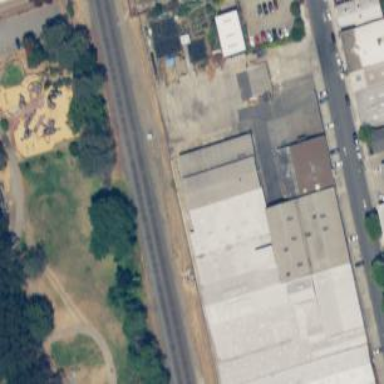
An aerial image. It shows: Commercial building.